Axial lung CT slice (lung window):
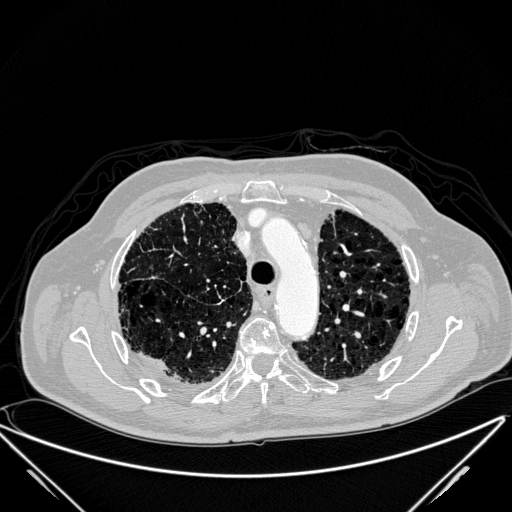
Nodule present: no